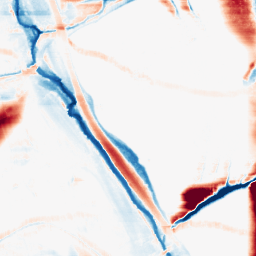
Category: morphological
Decomposition family: morphological_rect
Decomposition parameters: operation: average
width: 50
height: 10
Upsampling method: linear_exact
Upsampling parameters: scale: 4
Upsampling scale: 4